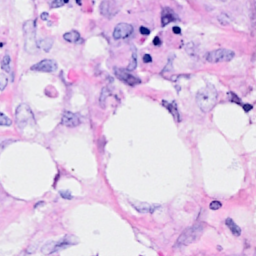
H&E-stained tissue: Breast